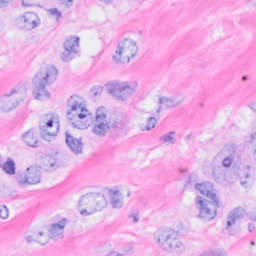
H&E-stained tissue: Breast